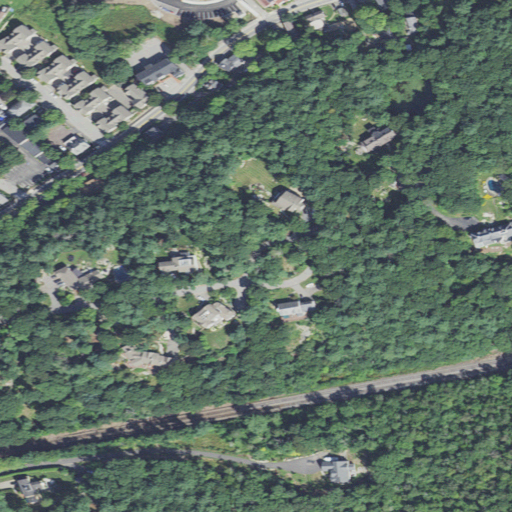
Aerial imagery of mountain in Massachusetts named Spy Rock containing evergreen forest, low intensity development, woody wetlands, medium intensity development, deciduous forest, mixed forest, open development, and high intensity development